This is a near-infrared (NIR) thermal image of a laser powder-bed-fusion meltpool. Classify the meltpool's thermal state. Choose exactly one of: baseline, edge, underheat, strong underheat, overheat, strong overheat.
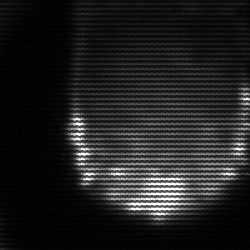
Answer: edge